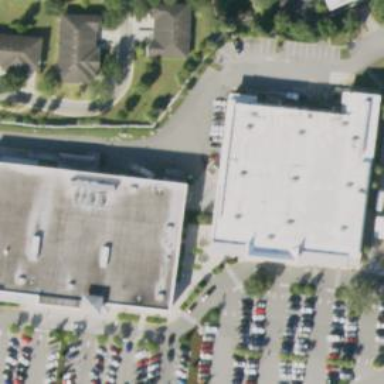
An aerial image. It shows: Building.